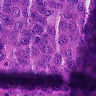
Metastatic tissue present: yes